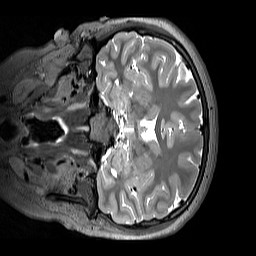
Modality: T2w
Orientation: coronal
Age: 10
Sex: female
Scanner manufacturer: siemens
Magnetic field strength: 3 T
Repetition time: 3.2 s
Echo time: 0.408 s